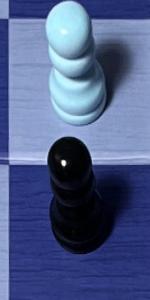
Label: Pawn_Black